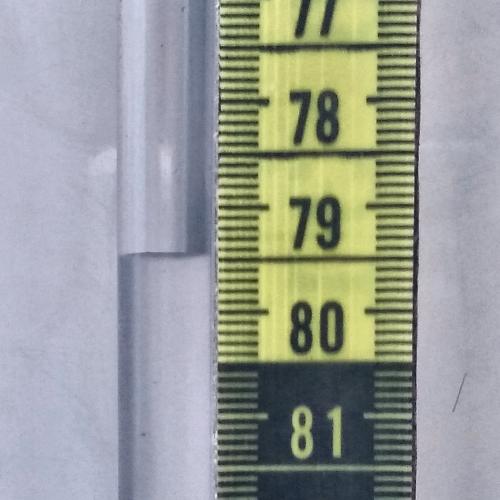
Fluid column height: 79.4 cm